Question: '''
$("#about").click(function (e) {
e.preventDefault();
$('nav').animate({
'left': '-10.5em'
}, 200, 'easeInOutQuad');
$('#underwater').css('background', 'rgb(16, 66, 89)');
if ($('#underwater').css('opacity') == 1) {
$("#waves_1").data('dir', true).css('backgroundPosition', '0px 0px');
$("#waves_2").data('dir', false).css('backgroundPosition', '0px 0px');
$("#underwater").css('height', win.height()).animate({
'height': 0 + 20
}, 300, 'easeInOutQuad')
$("#waves_1, #waves_2").stop().animate({
'bottom': 0
}, 300, 'easeInOutQuad');
$("#underwater").animate({
'opacity': 0
}, 100, 'easeInOutQuad');
setTimeout(function () {
$(".pg-content").hide();
}, 1000);
tide(); // get the waves moving
tide2();
setTimeout(function () {
q_about();
}, 1000);
} else {
$("#waves_1, #waves_2").stop().animate({
'bottom': win.height()
}, 3000, 'easeInOutQuad');
$("#underwater").css('height', 0).css('opacity', 1).show().animate({
'height': win.height() + 20
}, 3000, 'easeInOutQuad')
$("#q_about").show();
setTimeout(function () {
nav_out();
}, 3100);
}
});
'''
'.pg-content'
Functions that are being called within the '#about' click
'''
function q_about() {
$("#waves_1, #waves_2").stop().animate({
'bottom': win.height()
}, 750, 'easeInOutQuad');
$("#underwater").css('height', 0).css('opacity', 1).show().animate({
'height': win.height() + 20
}, 750, 'easeInOutQuad');
$("#q_about").show();
$('nav').animate({
'left': '-4.5em'
}, 2000, 'easeInOutQuad');
};
'''
If you noticed above, the 'nav' is being sent on the extreme left to hide from the view area and once the animation ends, the nav becomes normal to 'left : -4.5em'
'''
function nav_out() {
$('nav').animate({
'left': '-4.5em'
}, 200, 'easeInOutQuad');
}
'''
---
So the main issue is with the div id '#underwater' and here is the css of it
'''
#underwater {
display: none;
opacity: 0;
position: absolute;
bottom: 0;
left: 0;
height: 0;
width: 100%;
background: rgb(22, 57, 85) url("imgs/noise.png") top center no-repeat;
z-index: 1500;
overflow: auto!important;
}
'''
Upon click
'''
element.style {
width: 594px;
height: 750px;
opacity: 1;
display: block;
overflow: hidden;
background: rgb(16, 66, 89);
}
'''
HTML for the water waves
'#waves_1''#waves_2'
'''
<div id="waves">
<div id="waves_1" style="bottom: 0px;"></div>
<div id="waves_2" style="bottom: 0px;"></div>
</div>
'''
Purpose of all this is that I'm using it on a one page website and I show content that is being hidden under the id '#underwater' but when you click for instance the menu buttons, I have a couple of them with the same work-around. Often I see the '#waves_1' and '#waves_2' moving faster than the '#underwater'.
From my logic, '#waves_1' and '#waves_2' should move up accurately along with the '#underwater' since the '#underwater' is below '#waves_1' and '#waves_2' and the function creates an animation where the water grows height and becomes the screen size height pushing up the '#waves_1' and '#waves_2'.
I explained the scenario, any improvement is welcome along side if someone can fix the issue.
I can't do the JSfiddle version as of now since I believe the defect is in the code logic which I have above but if needed, I will create a JSfiddle
## Reference Image

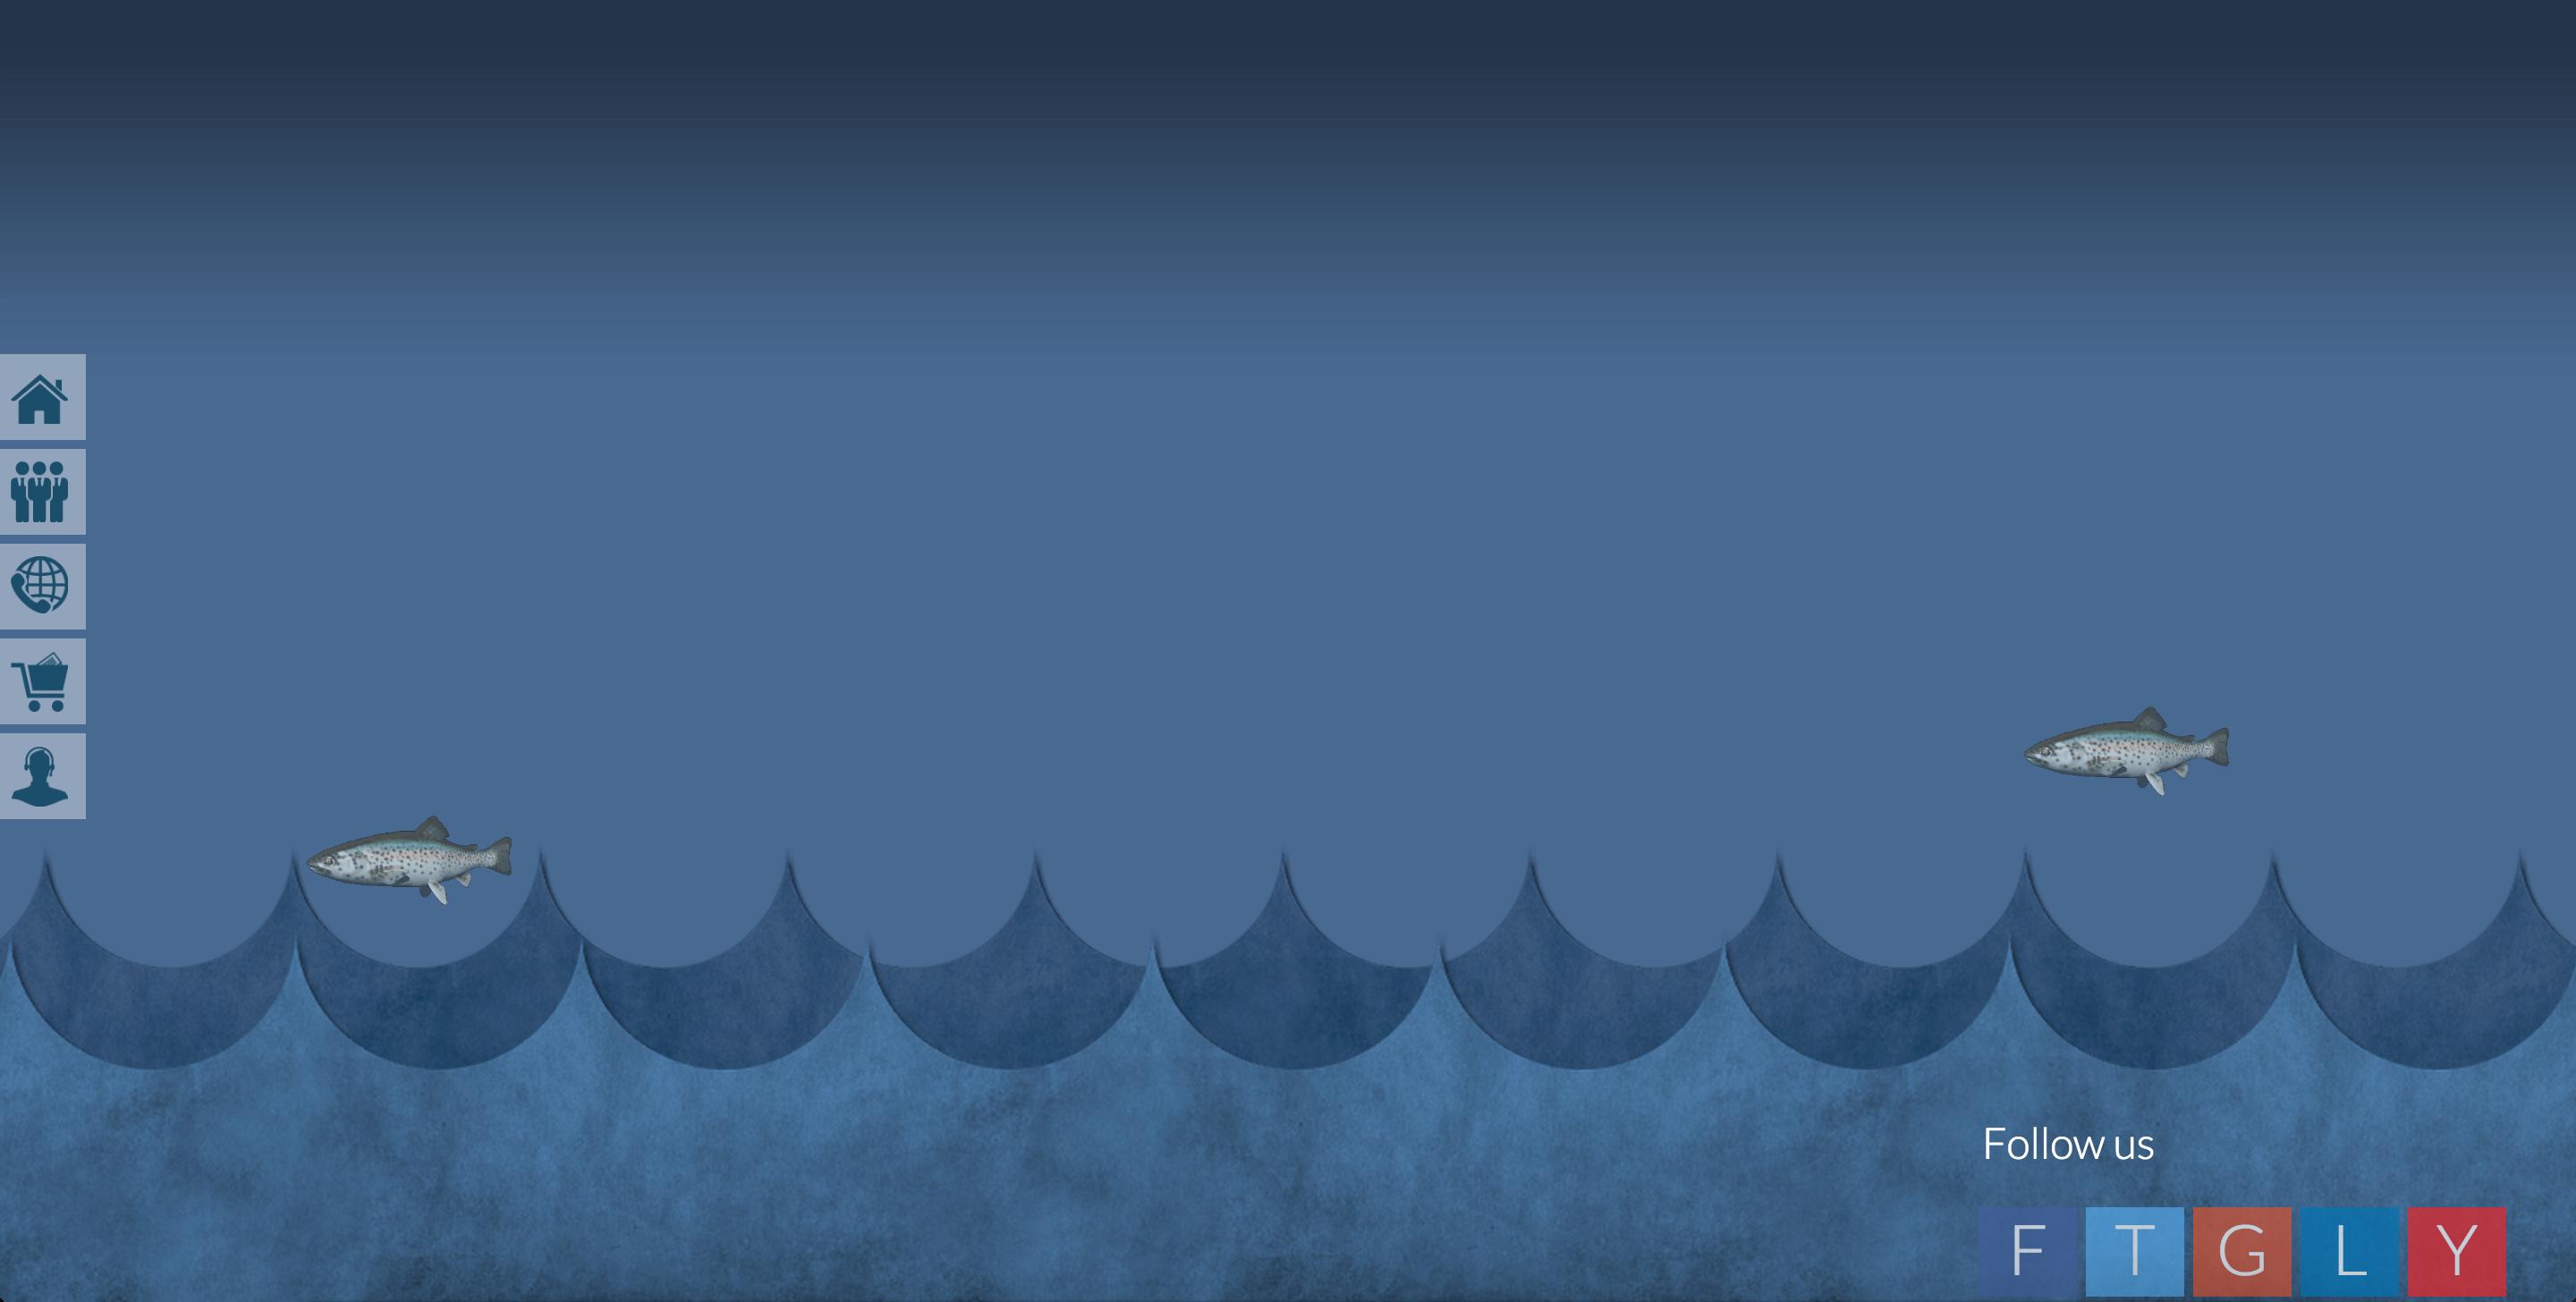
Answer: '''
function q_about() {
$("#waves_1, #waves_2").stop().animate({ // <--- these are being called at same time.
'bottom': win.height()
}, 750, 'easeInOutQuad');
$("#underwater").css('height', 0).css('opacity', 1).show().animate({ // <--- these are being called at same time.
'height': win.height() + 20
}, 750, 'easeInOutQuad');
$("#q_about").show(); // <--- these are being called at same time.
$('nav').animate({ // <--- these are being called at same time.
'left': '-4.5em'
}, 2000, 'easeInOutQuad');
};
'''
You need to look into using promises or callback functions. With jQuery's animate, it is pretty easy. If you want these animations to run one after the other, do this:
'''
function q_about() {
$("#waves_1, #waves_2").stop().animate({ // <-- this runs right away
'bottom': win.height()
}, 750, 'easeInOutQuad', function () {
$("#underwater").css('height', 0).css('opacity', 1).show().animate({ // <-- this runs .75 seconds after start
'height': win.height() + 20
}, 750, 'easeInOutQuad', function () {
$("#q_about").show({ // <-- this runs 1.5 seconds after start
'complete': function () {
$('nav').animate({ // <-- this runs 1.9 seconds after start (400 is default duration for '.show()')
'left': '-4.5em'
}, 2000, 'easeInOutQuad');
}
});
});
});
};
'''
Additionally, for any button that triggers animation or an ajax request of some kind, it is good practice to disable the button right away, then re-enable it once the animation and/or request is complete.